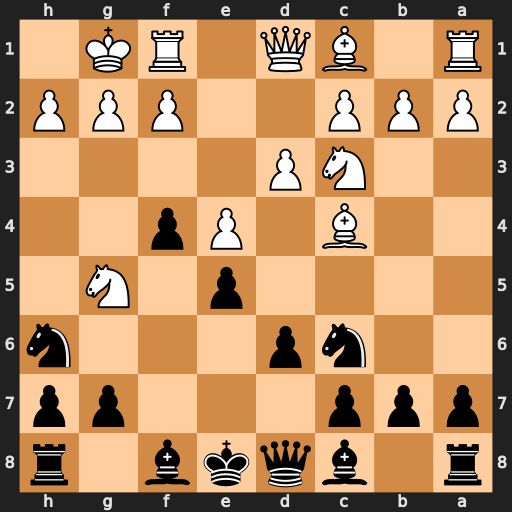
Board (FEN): r1bqkb1r/ppp3pp/2np3n/4p1N1/2B1Pp2/2NP4/PPP2PPP/R1BQ1RK1
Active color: b
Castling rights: kq
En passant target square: -
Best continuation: Qxg5